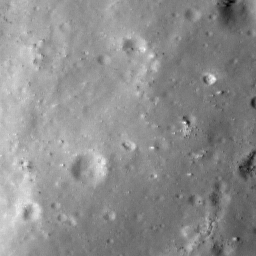
Host type: background_regolith
Lunar coordinates: latitude nan, longitude nan